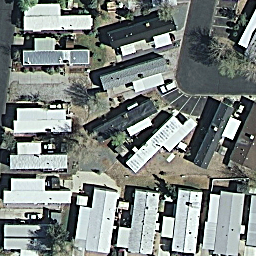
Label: mobilehomepark